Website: ulta-beauty
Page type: account-selection
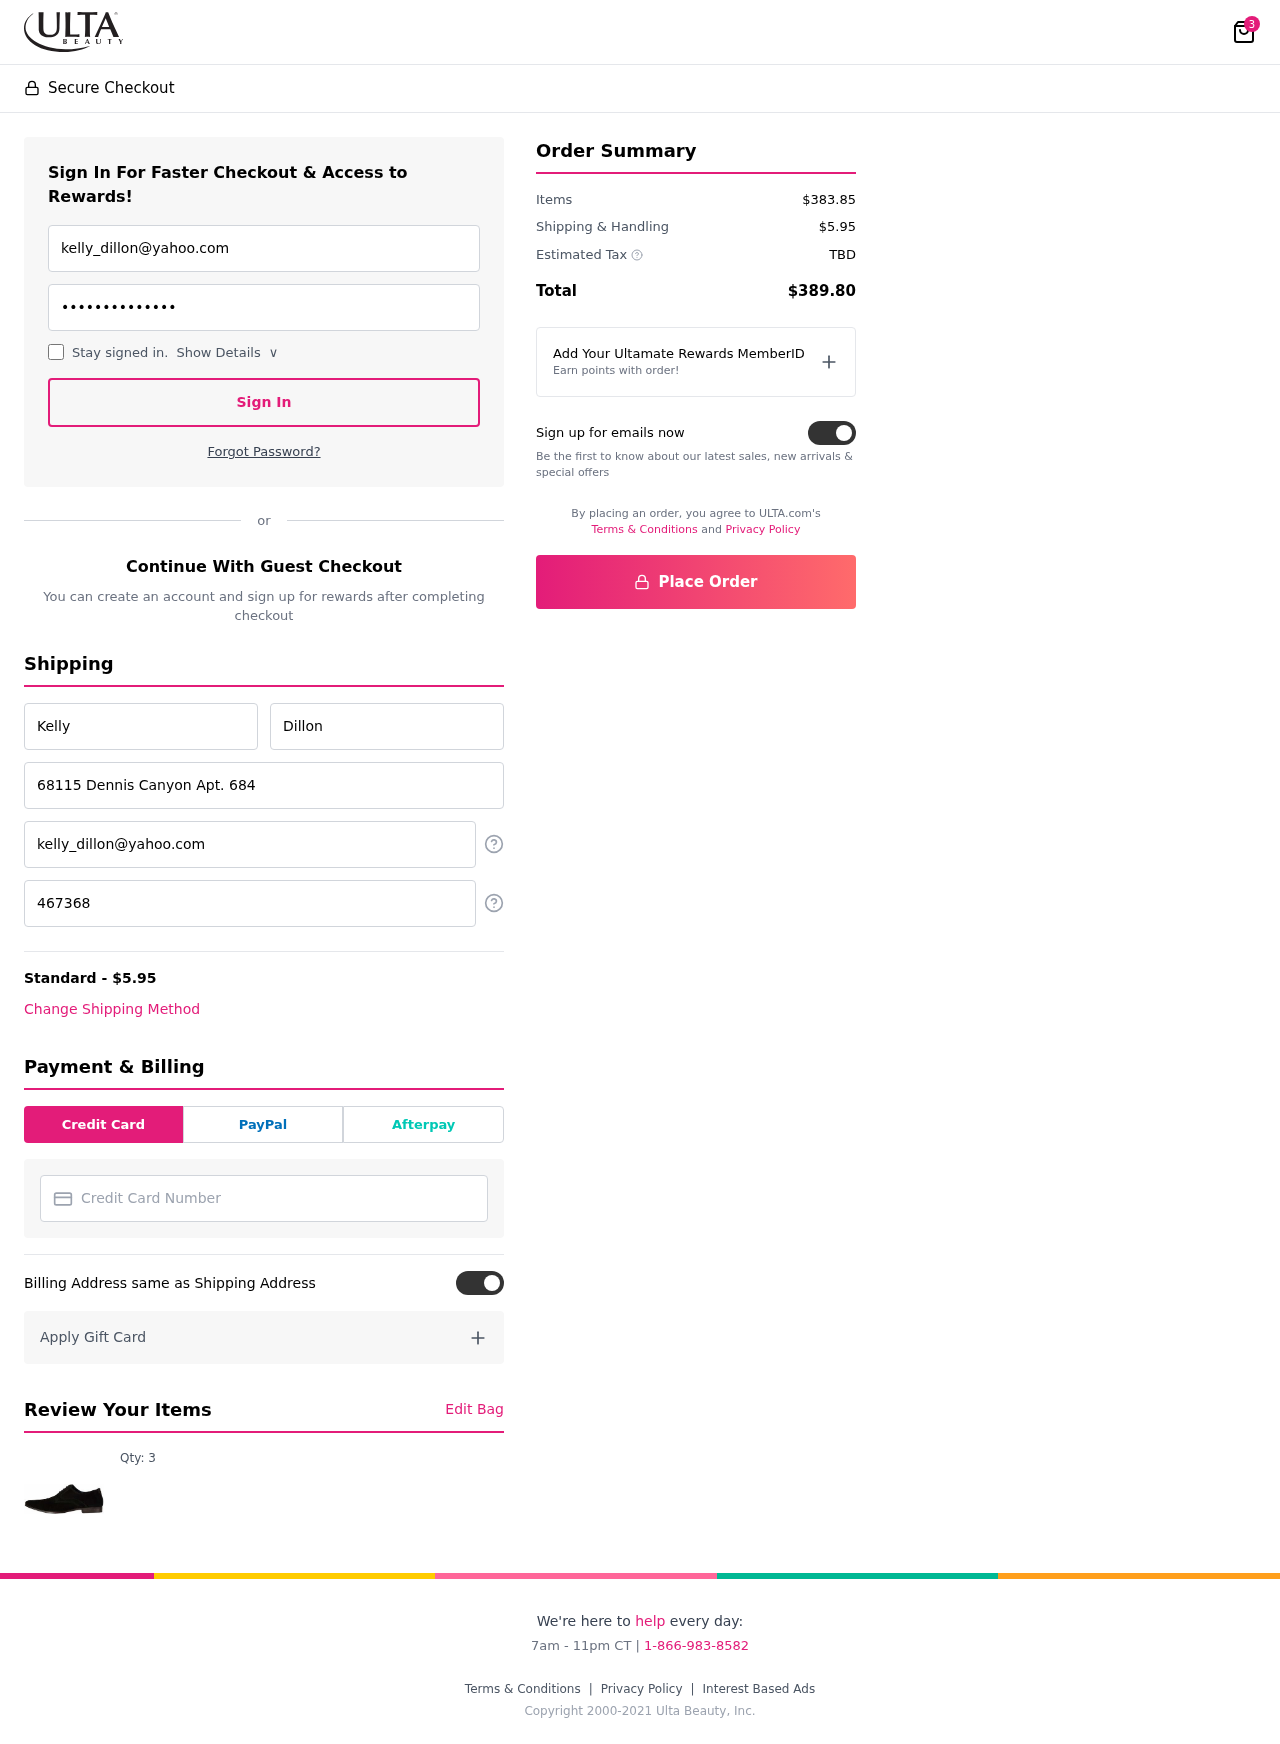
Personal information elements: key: PII_CARD_NUMBER
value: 2503 2888 2218 8560
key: PII_EMAIL
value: kelly_dillon@yahoo.com
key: PII_EMAIL2
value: kelly_dillon@yahoo.com
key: PII_FIRSTNAME
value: Kelly
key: PII_LASTNAME
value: Dillon
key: PII_PHONE
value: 4673680753
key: PII_STREET
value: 68115 Dennis Canyon Apt. 684
Product elements: key: PRODUCT1_QUANTITY
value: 3
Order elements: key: ORDER_NUM_ITEMS
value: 3
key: ORDER_SHIPPING_COST
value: $5.95
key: ORDER_SUBTOTAL
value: $383.85
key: ORDER_TAX
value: TBD
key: ORDER_TOTAL
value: $389.80